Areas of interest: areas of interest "Yuzhou No.9 Middle School"
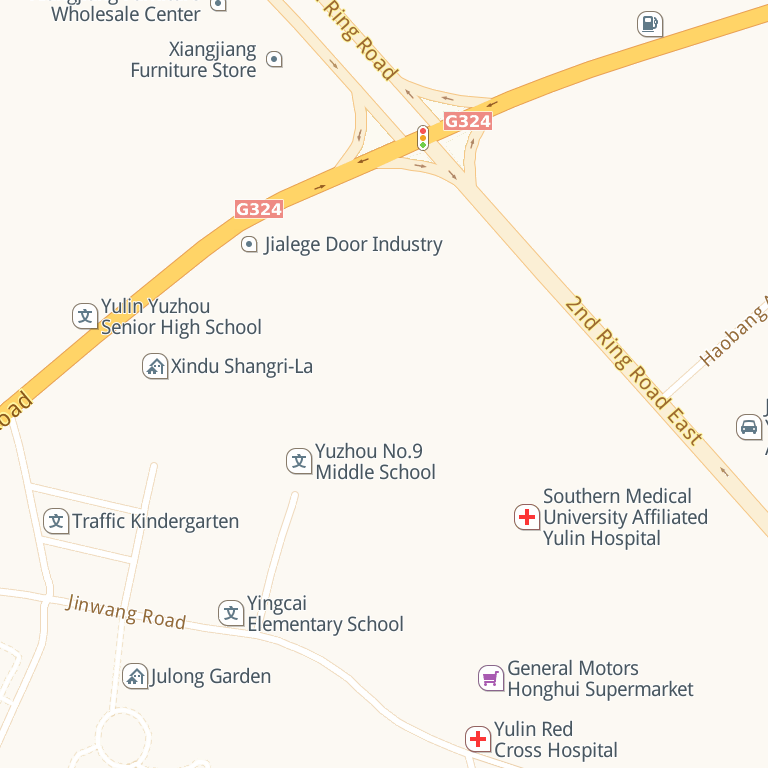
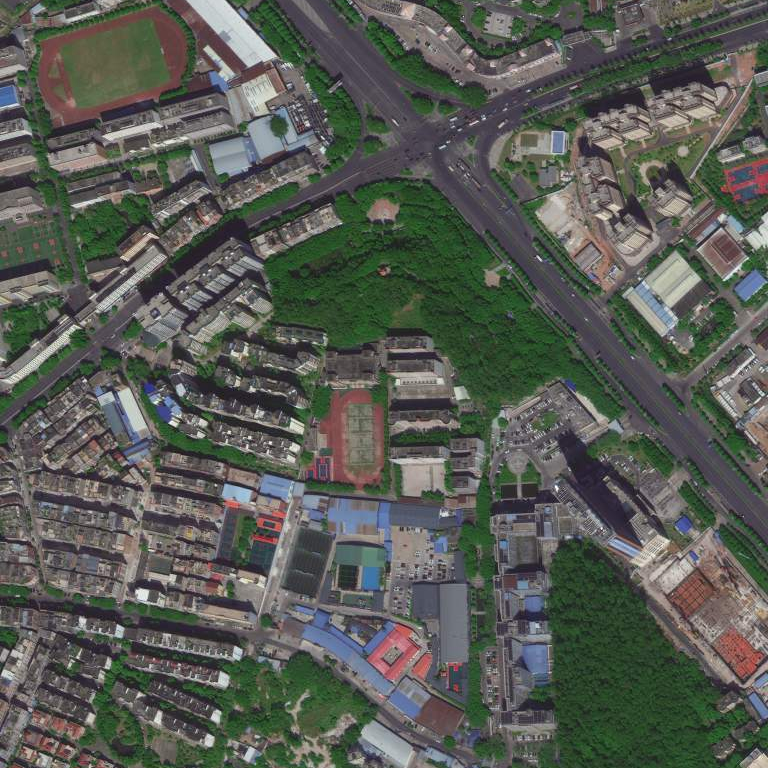